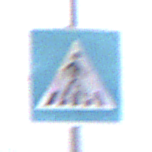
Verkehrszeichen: FussgaengerueberwegLinks
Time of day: MorningAfternoon
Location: Outdoor (RoadRail)
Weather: Overcast
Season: NotSpecified
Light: Natural